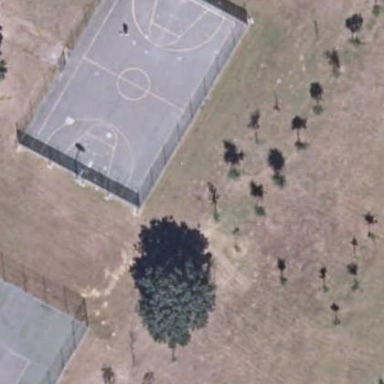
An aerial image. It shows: Basketball court with asphalt surface.